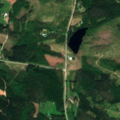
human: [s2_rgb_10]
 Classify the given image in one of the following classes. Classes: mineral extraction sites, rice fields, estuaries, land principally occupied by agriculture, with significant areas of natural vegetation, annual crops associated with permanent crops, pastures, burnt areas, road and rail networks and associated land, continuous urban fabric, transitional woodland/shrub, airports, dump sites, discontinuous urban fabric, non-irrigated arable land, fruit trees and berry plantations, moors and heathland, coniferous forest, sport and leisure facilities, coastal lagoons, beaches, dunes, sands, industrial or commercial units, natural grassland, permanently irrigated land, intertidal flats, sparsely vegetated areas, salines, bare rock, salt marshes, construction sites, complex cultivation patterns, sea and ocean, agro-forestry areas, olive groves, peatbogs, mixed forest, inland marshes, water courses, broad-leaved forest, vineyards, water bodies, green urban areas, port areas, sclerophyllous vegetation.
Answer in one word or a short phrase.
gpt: broad-leaved forest, coniferous forest, mixed forest, transitional woodland/shrub